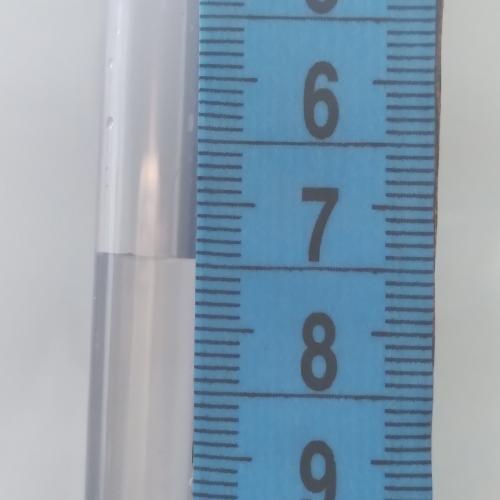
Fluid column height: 7.5 cm